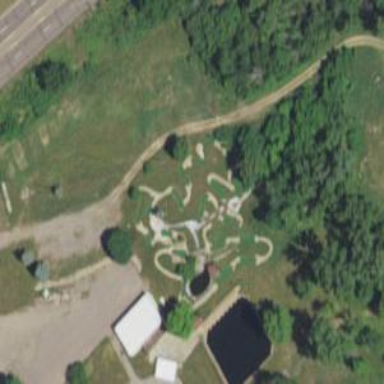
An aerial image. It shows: Miniature golf course.